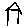
Label: house